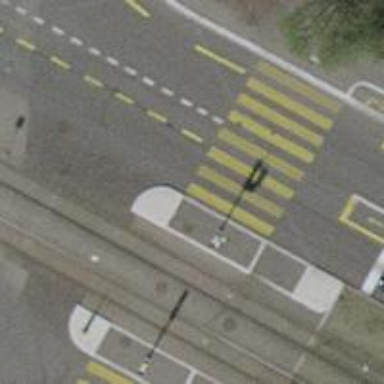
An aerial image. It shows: Road with traffic signals and zebra crossing with traffic signals.